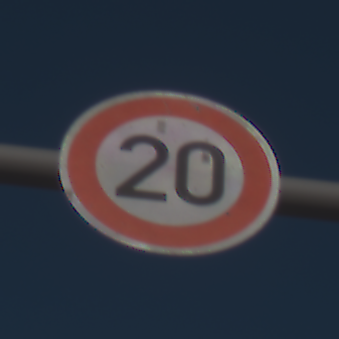
Verkehrszeichen: Geschwindigkeit20
Umgebung: Outdoor, Urban
Tageszeit: MorningAfternoon
Wetter: Clear
Licht: Natural
Jahreszeit: NotSpecified
Kontrast: HighContrast